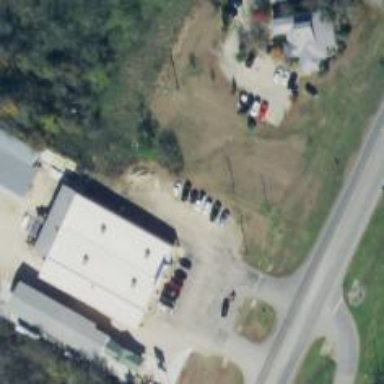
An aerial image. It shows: Hardware shop located inside building.